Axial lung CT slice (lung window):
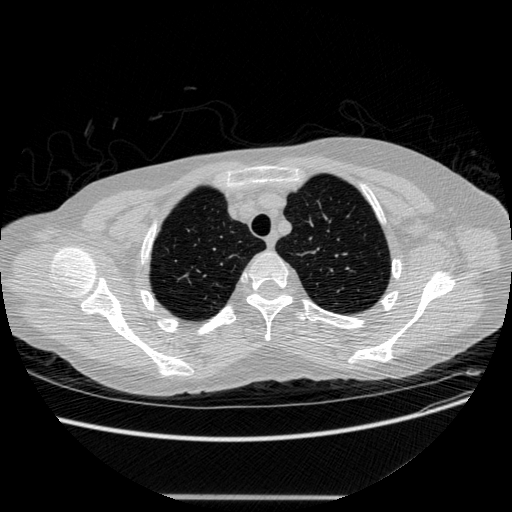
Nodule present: no